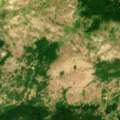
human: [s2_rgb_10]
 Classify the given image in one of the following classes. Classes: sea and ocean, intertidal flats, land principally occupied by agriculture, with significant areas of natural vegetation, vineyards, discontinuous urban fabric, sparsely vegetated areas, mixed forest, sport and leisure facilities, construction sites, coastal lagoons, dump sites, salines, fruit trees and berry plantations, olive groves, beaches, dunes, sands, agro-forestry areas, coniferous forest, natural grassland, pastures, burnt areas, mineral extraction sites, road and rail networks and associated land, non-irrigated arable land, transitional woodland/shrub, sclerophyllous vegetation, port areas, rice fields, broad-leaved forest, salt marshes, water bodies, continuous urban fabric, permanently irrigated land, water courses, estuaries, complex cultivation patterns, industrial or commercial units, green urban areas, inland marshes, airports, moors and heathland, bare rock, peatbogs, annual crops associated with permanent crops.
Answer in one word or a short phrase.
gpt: broad-leaved forest, natural grassland, transitional woodland/shrub